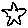
Label: star